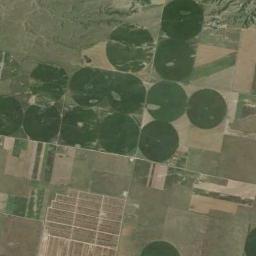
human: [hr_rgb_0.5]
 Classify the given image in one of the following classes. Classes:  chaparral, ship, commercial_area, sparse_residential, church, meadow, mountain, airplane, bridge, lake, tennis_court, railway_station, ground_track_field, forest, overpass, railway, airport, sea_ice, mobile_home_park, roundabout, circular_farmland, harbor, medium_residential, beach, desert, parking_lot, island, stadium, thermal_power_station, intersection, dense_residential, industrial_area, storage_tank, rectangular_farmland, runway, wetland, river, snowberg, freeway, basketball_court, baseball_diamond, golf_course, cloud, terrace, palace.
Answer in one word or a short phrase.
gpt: circular_farmland